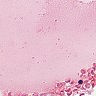
Metastatic tissue present: no